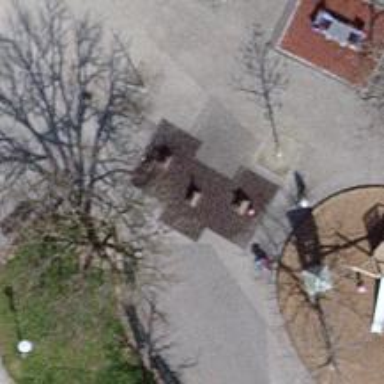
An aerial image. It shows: Springy playground.